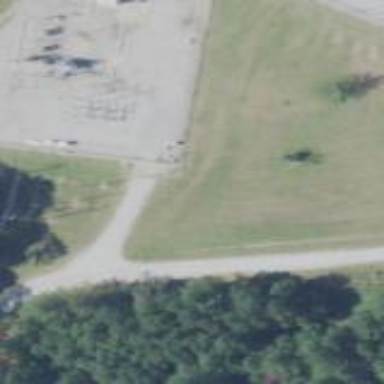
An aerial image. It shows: Distribution power substation secured by fence.